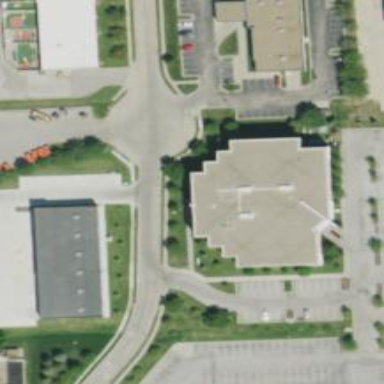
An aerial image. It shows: Office building.